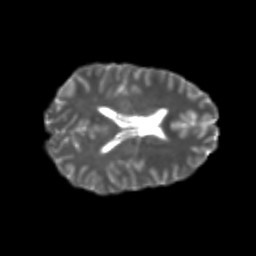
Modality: T2w
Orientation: axial
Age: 23
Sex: male
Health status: healthy
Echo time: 0.074 s